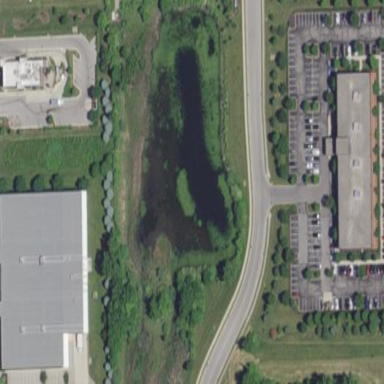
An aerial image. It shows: Pond surrounded by natural water.